Question: I build a simple ASP MVC4 application which uses ExtJS.
My main view has link to my main employee.js file:
'''
<script src="app/employee.js" type="text/javascript"></script>
'''
I'm publishing my application to server in my local network.
On my development machine when I access url 'http:\local-iis\holidays' application is loaded correctly and displayed.
But on 3 others computers in the same network I get error, because browser can't find that js file.
My project structure looks like so:
On my development machine when I access 'http:\local-iis\holidays' on chrome and I inspect source I see line:
'''
<script src="app/employee.js" type="text/javascript"></script>
'''
after I rollover that entry

I see correct path:
'''
http:\local-iis\holidayspp\employee.js (I translated urlopy to holidays)
'''
on other computers for the same page source directory name is removed ('holidays')
I tried clearing cache, installing other browsers, switching to other computers but everything failed-on some computers this is working and on some it isn't.
I'm not asking for specific solution, but something to get started with.
It's my first project in MVC 4 and I don't know how should I configure my application to get those urls working.
I don't know why my application is removing that directory name (it is referring to root of my local-iis server)
I asked on ExtJS forum and they said this is probably IIS or ASP setting issue.
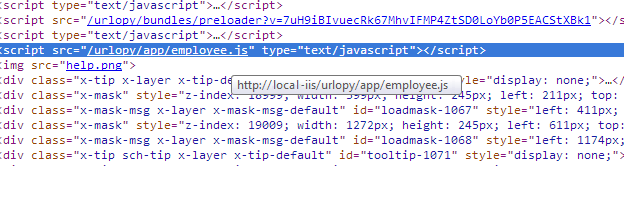
Answer: Never hardcode urls in an ASP.NET MVC application:
'''
<script src="app/myapp.js" type="text/javascript"></script>
'''
Just use helpers:
'''
<script src="~/app/myapp.js" type="text/javascript"></script>
'''
The '~/app/myapp.js' will properly go through the 'Url.Content' helper which in turn will generate the correct url no matter where your application is hosted. For example if your application is hosted locally in IIS Express it might look like this:
'''
<script src="/app/myapp.js" type="text/javascript"></script>
'''
and when deployed in a virtual directory in IIS it might look like this:
'''
<script src="/holidays/app/myapp.js" type="text/javascript"></script>
'''
The helper will take care of it.
In Razor v1.0 (ASP.NET MVC 3) you would have to explicitly use the helper:
'''
<script src="@Url.Content("~/app/myapp.js")" type="text/javascript"></script>
'''